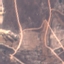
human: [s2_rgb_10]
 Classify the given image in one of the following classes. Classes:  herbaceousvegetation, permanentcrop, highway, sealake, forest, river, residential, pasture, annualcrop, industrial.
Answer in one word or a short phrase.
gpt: HerbaceousVegetation